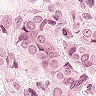
Metastatic tissue present: yes